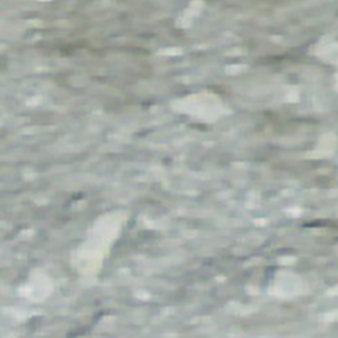
Label: other